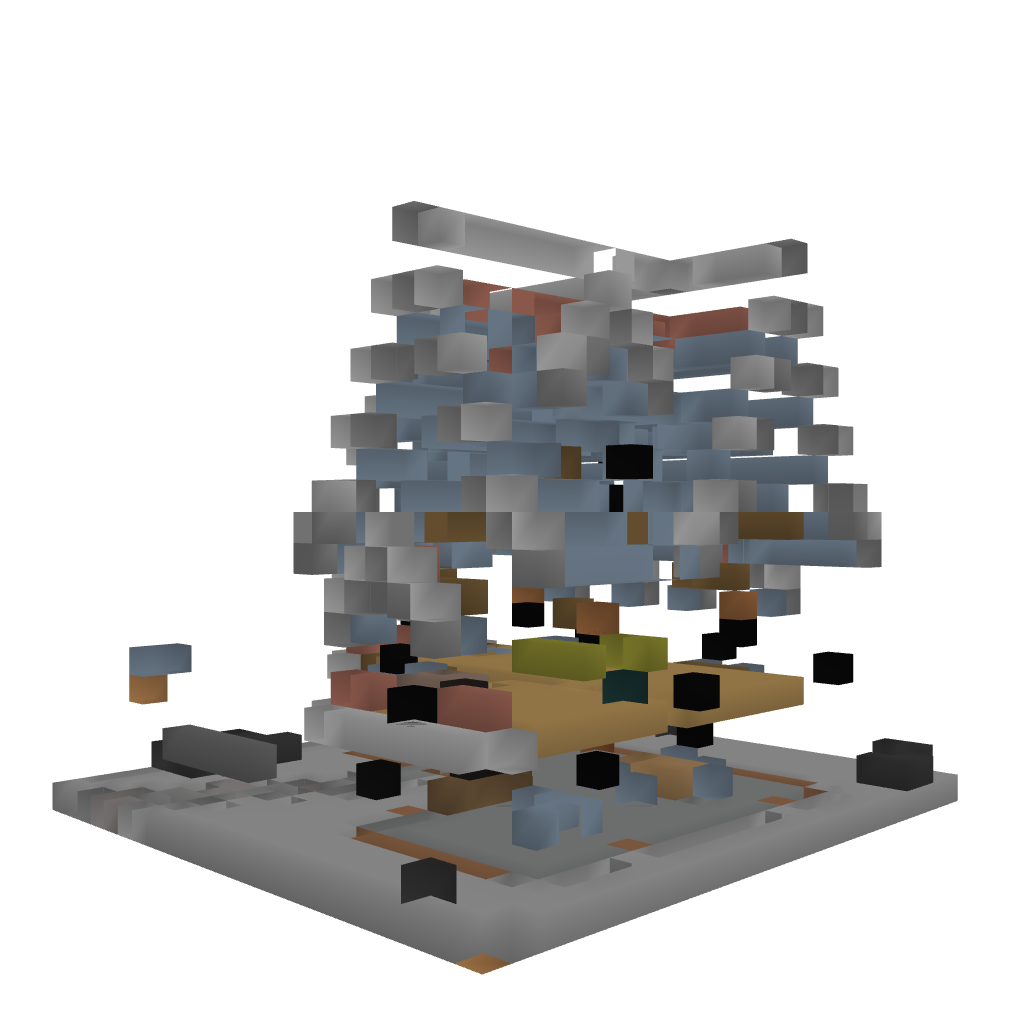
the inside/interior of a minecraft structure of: small house